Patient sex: F
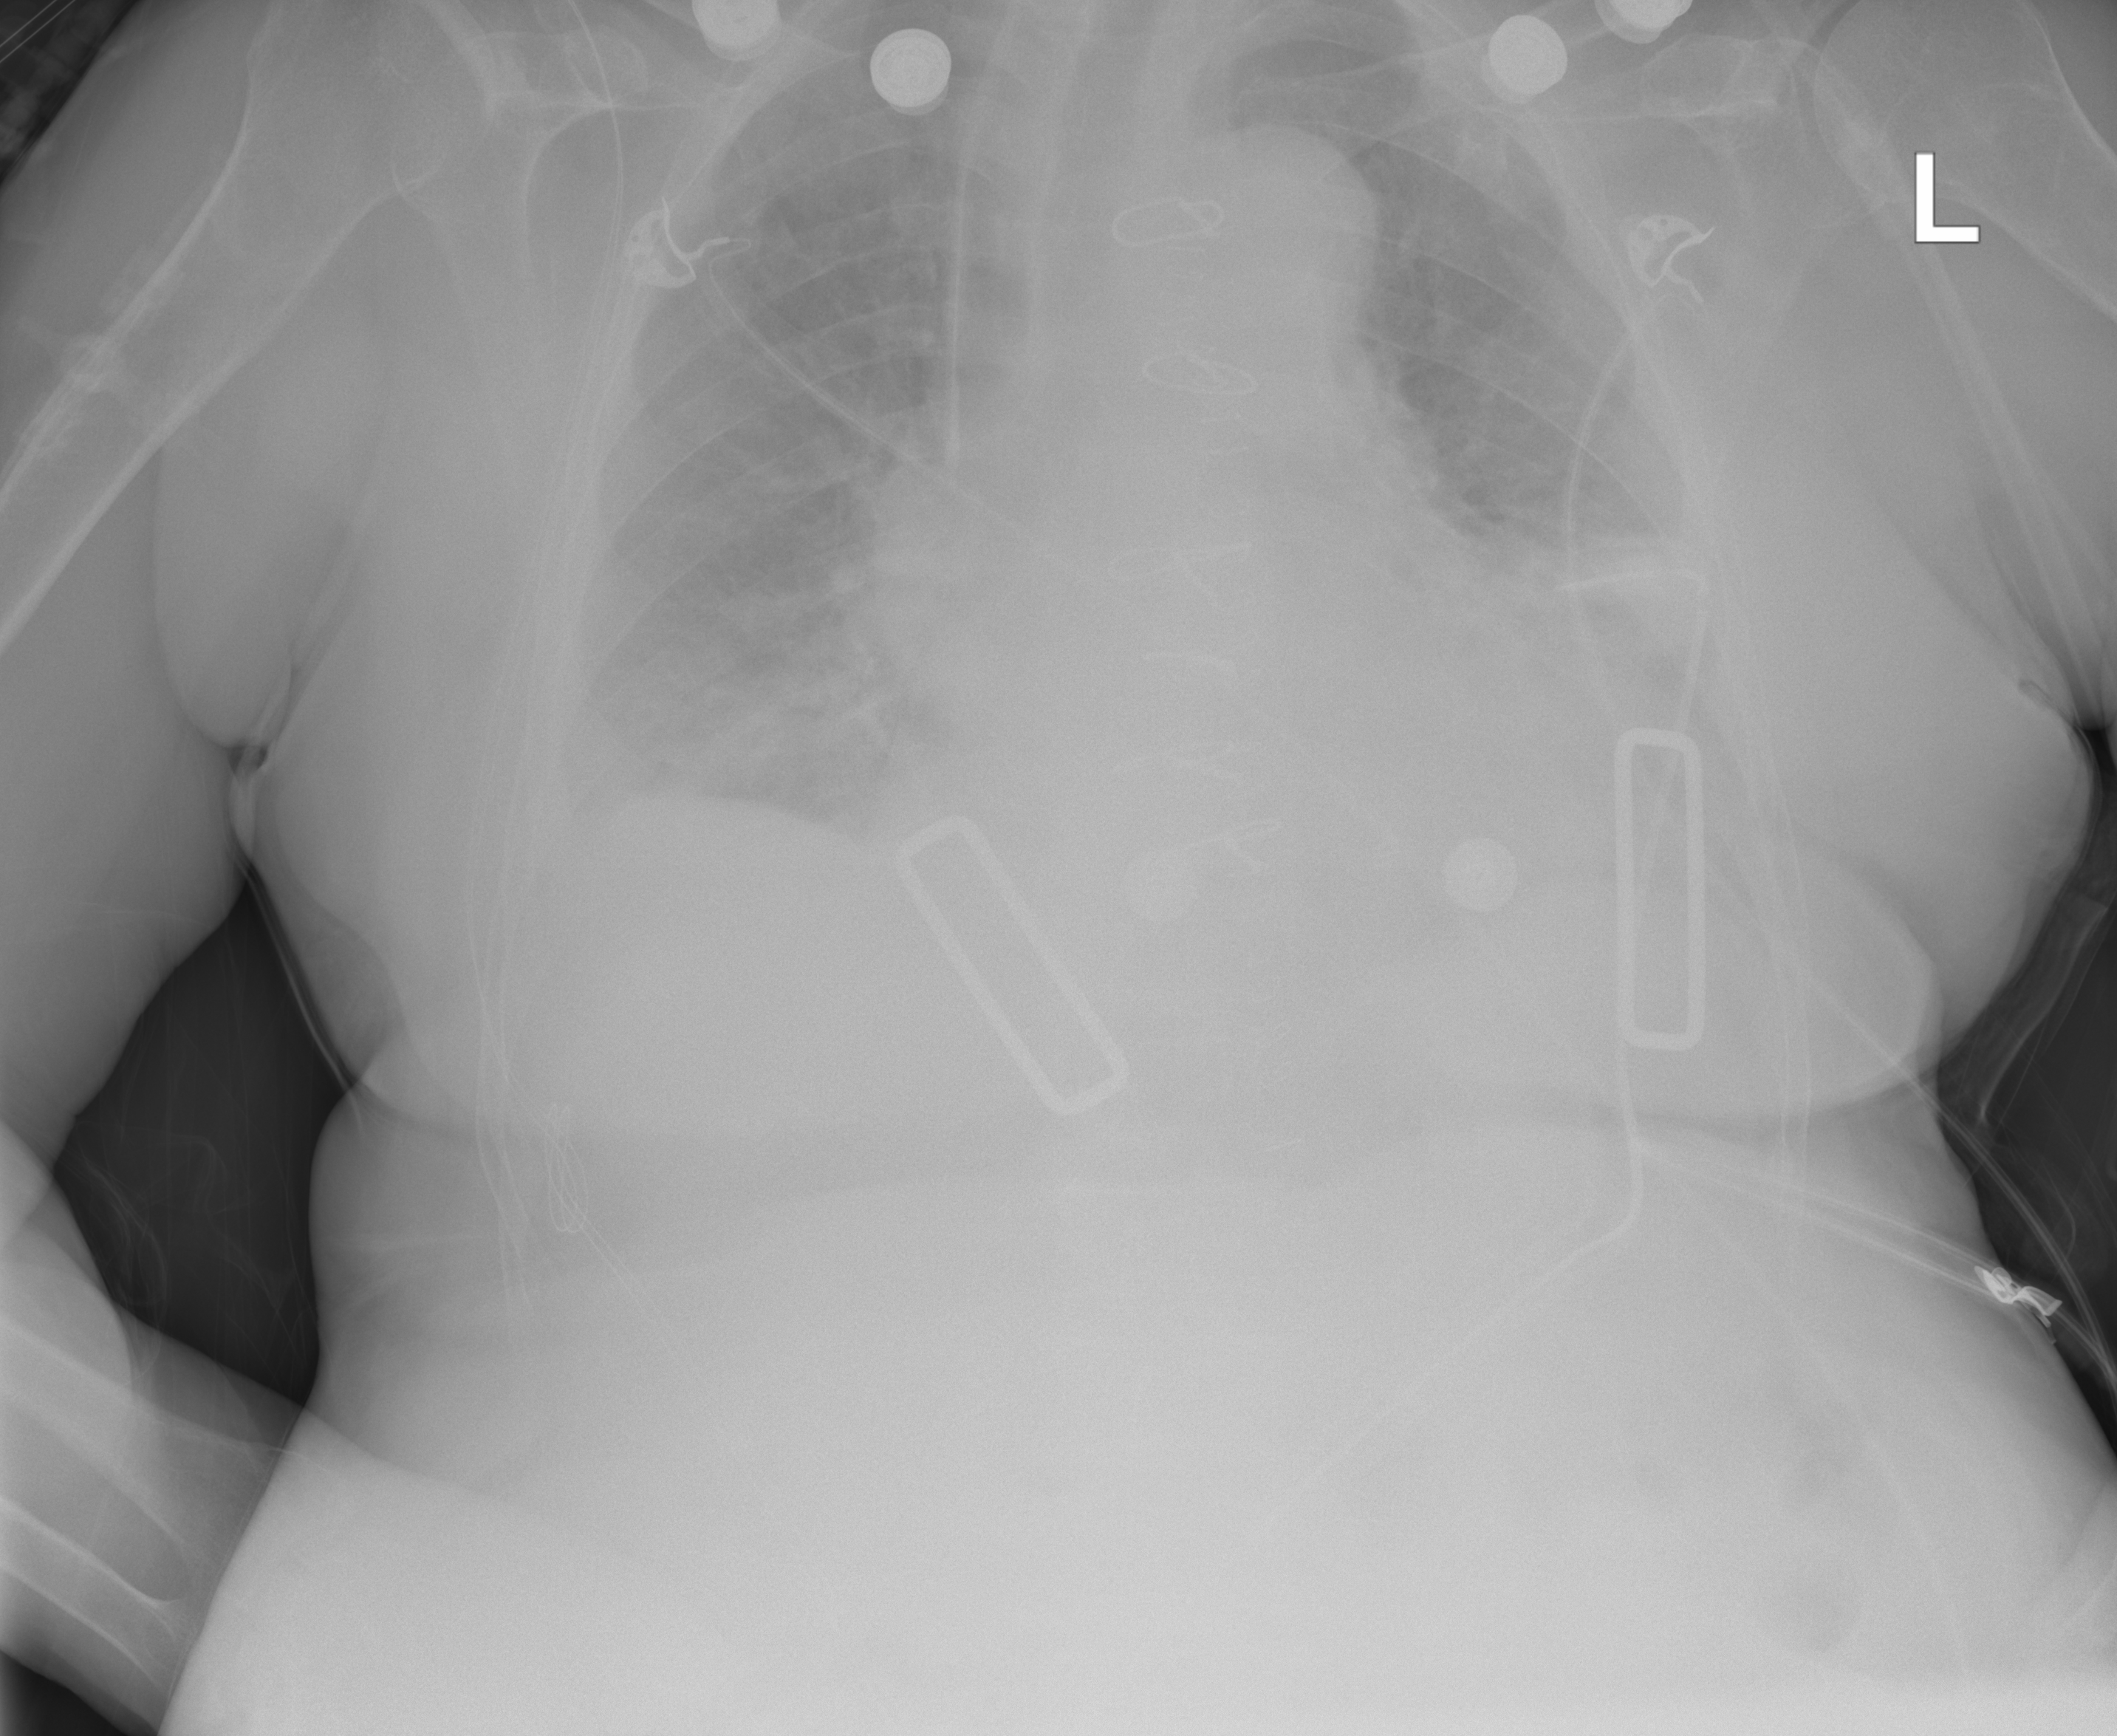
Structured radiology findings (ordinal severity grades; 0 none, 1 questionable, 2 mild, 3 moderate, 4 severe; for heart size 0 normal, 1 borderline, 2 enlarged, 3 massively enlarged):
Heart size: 2
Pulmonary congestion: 2
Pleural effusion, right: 2
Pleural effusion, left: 2
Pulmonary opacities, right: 0
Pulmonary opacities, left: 0
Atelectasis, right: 0
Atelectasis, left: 2